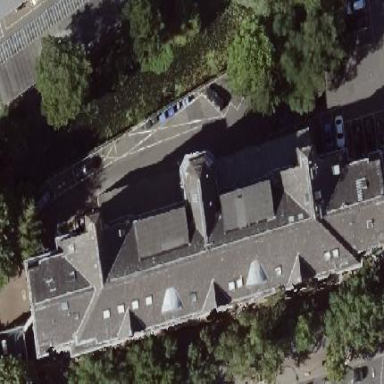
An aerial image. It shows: Building.